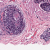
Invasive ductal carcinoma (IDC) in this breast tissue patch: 0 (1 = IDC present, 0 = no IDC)